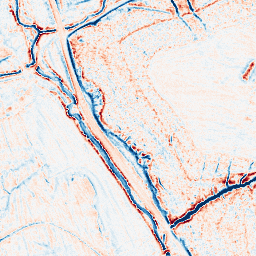
Category: edge_preserving
Decomposition family: anisotropic_diffusion
Decomposition parameters: iterations: 10
kappa: 100
gamma: 0.2
Upsampling method: sinc_blackman
Upsampling parameters: scale: 4
kernel_size: 16
Upsampling scale: 4